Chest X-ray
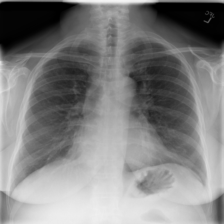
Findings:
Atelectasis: negative
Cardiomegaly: negative
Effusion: negative
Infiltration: negative
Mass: negative
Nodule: positive
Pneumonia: negative
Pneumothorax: negative
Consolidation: positive
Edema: negative
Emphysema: negative
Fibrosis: negative
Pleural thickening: negative
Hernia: negative